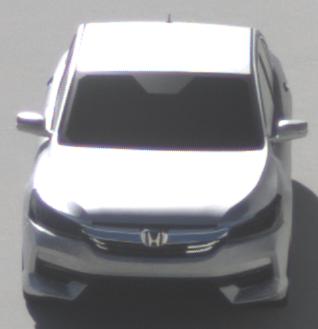
Make: Honda
Model: Accord Hybrid
Detailed model: 9. Generation
Model produced from: 2015
Model produced until: 2019
Doors: 4
Color: white
Road condition: dry road
Daytime: morning or afternoon
Contrast: high contrast